Interaction volume radius: 10 \u00c5
Interaction volume height: 15 \u00c5
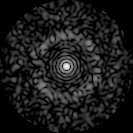
Disorder parameter: 0.7888